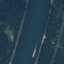
Land use / land cover class: River